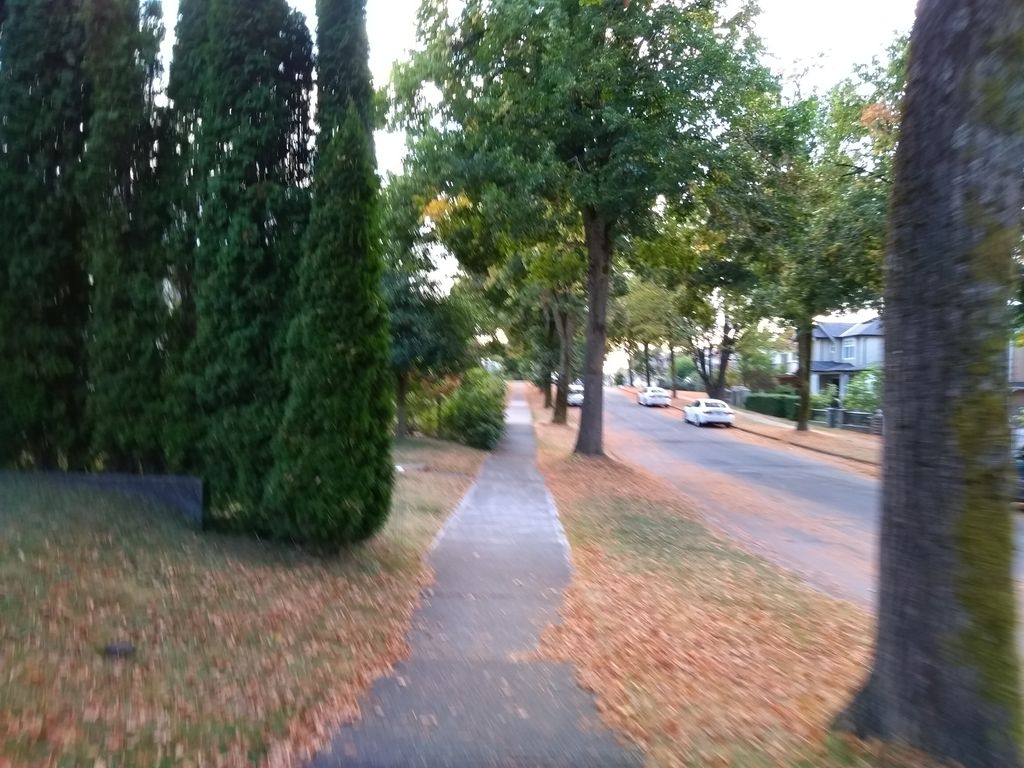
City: vancouver